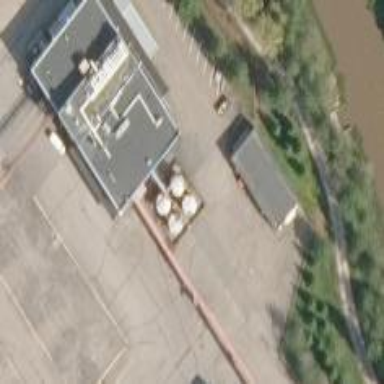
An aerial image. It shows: Industrial building.